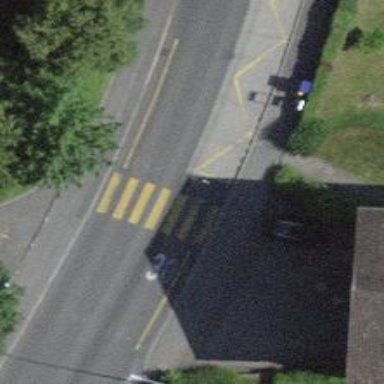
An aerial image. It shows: Residential road with asphalt surface. There are trolley wires above it. The road has separate sidewalks on both sides.